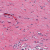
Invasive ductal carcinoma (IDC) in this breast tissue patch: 0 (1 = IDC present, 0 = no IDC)